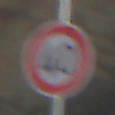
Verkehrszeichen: Geschwindigkeit40
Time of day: MorningAfternoon
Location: Outdoor (Nature)
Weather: Clear
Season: NotSpecified
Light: Natural